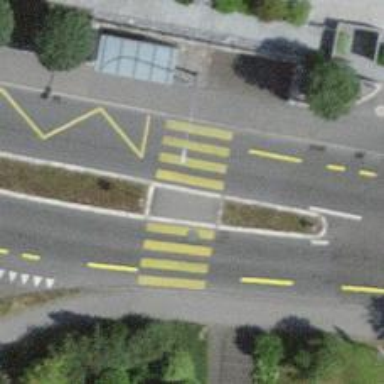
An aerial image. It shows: Kerb barrier.